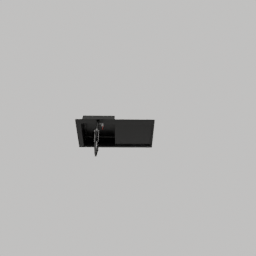
Label: appliances